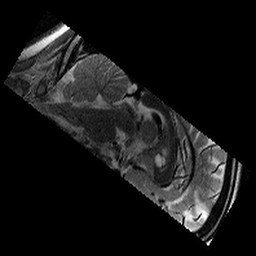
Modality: T2w
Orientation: sagittal
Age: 11
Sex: male
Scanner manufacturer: siemens
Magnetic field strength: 3 T
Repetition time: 9.23 s
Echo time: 0.067 s